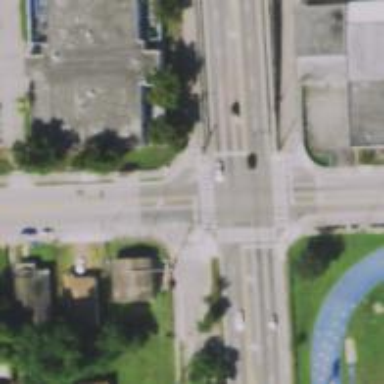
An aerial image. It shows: Footway crossing with marked asphalt surface.